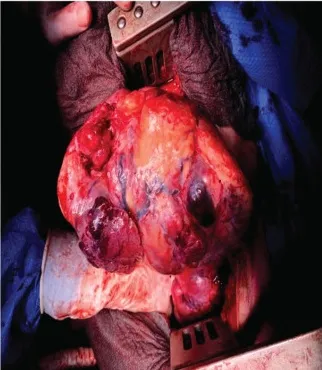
Surgical resection of the tumor.
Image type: medical_photograph (other_medical_photograph)